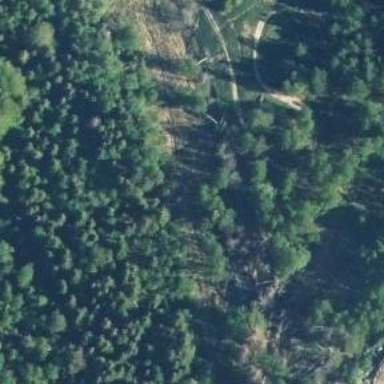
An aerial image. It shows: Path.